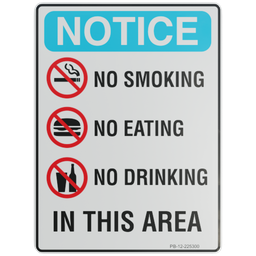
Label: decoration